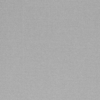
Label: dusty